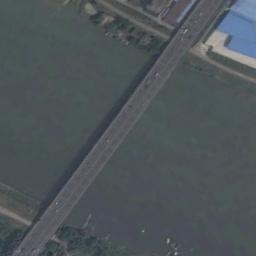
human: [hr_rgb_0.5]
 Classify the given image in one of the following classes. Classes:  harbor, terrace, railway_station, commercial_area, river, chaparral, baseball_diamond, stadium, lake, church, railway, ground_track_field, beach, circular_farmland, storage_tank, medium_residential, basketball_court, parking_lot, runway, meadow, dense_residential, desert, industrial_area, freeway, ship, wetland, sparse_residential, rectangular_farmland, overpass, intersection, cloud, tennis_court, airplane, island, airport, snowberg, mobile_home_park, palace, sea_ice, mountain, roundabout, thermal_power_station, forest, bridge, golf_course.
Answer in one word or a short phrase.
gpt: bridge